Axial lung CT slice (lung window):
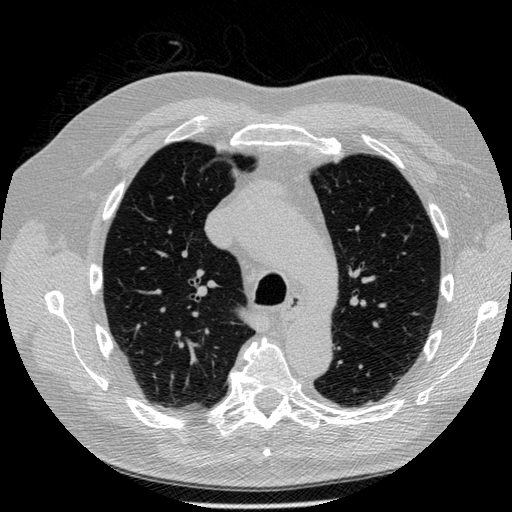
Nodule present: no